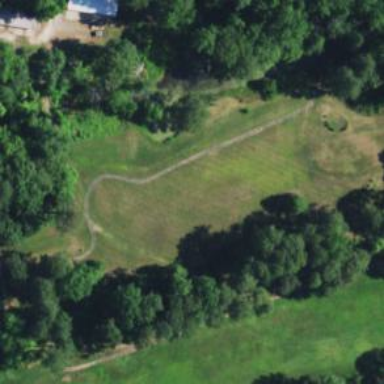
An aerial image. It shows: Golf cartpath that is also road path.